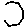
Label: hexagon